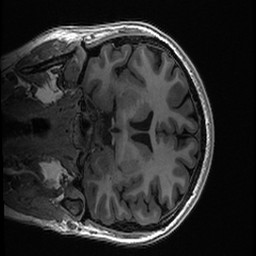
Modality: T1w
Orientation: coronal